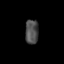
Tissue: lung
Cell type: Others
Senescence score: 0.2415
Nuclear area (px): 319
Mean DAPI intensity: 77.288